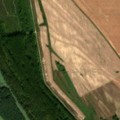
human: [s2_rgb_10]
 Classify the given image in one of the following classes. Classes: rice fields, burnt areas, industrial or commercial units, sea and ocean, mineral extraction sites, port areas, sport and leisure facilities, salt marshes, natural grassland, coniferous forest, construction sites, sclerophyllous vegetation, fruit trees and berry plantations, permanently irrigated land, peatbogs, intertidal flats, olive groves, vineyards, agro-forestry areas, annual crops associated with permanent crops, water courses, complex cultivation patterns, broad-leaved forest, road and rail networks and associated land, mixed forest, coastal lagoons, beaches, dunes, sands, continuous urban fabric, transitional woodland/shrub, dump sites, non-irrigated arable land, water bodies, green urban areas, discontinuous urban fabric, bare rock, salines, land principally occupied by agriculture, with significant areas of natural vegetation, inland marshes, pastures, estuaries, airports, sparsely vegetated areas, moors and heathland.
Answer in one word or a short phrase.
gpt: non-irrigated arable land, broad-leaved forest, transitional woodland/shrub, inland marshes, water courses